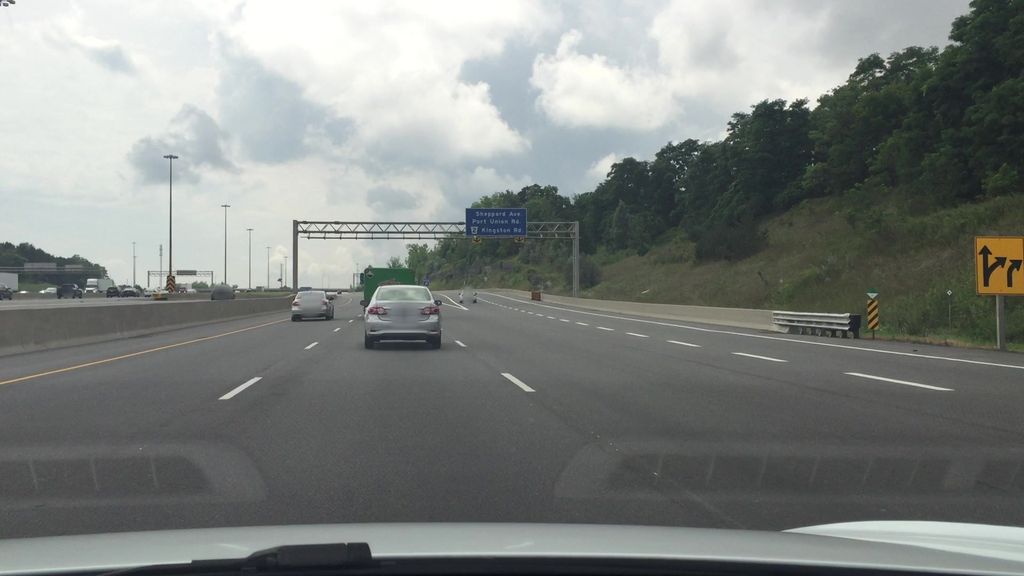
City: toronto